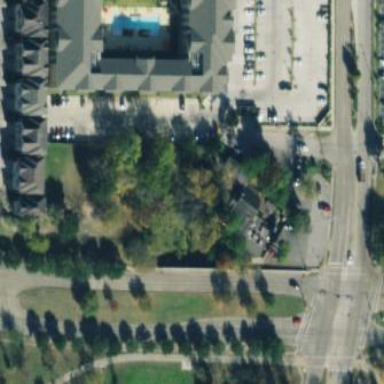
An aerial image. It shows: Park.